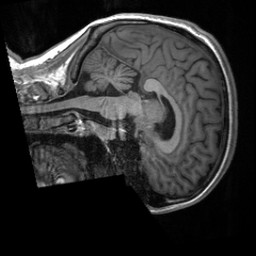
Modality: T1w
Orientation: sagittal
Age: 21
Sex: female
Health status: healthy
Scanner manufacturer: siemens
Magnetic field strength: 3 T
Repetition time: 2 s
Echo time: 0.00232 s